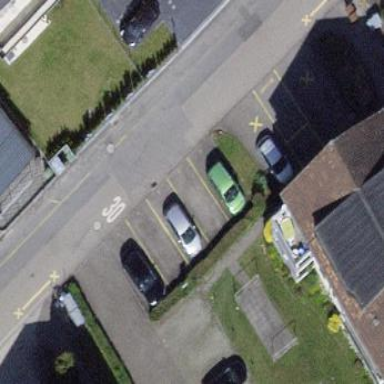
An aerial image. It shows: Street-side parking area.